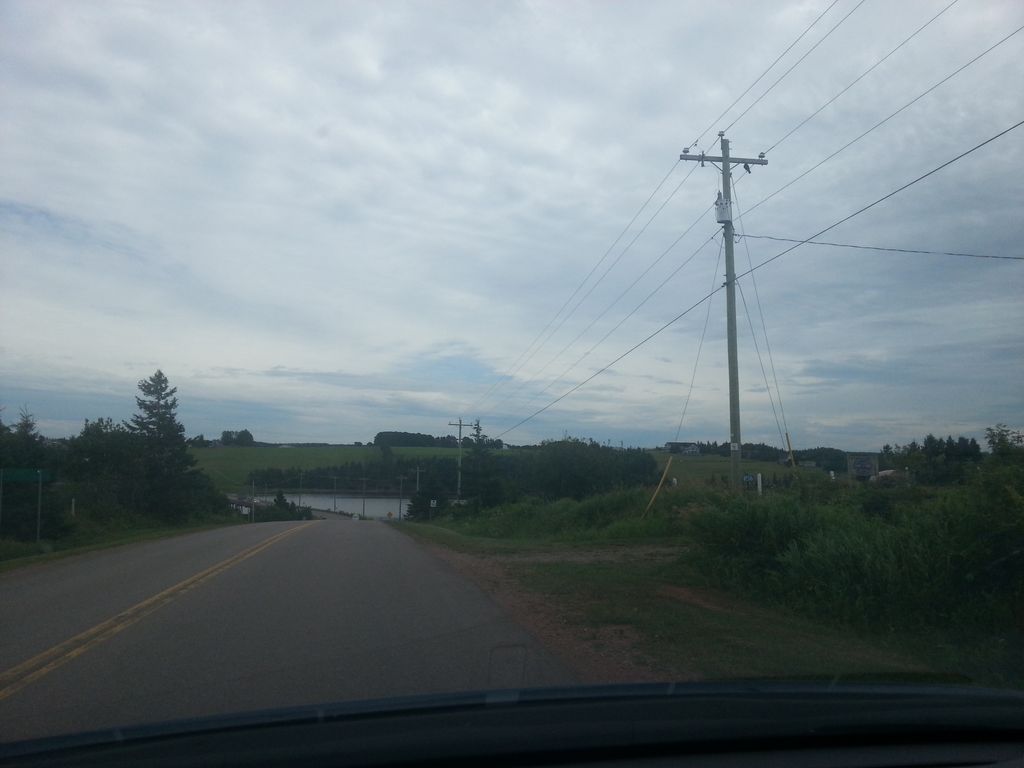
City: charlottetown